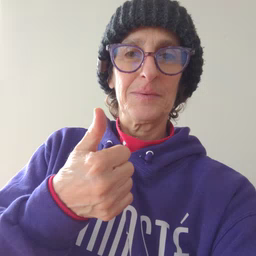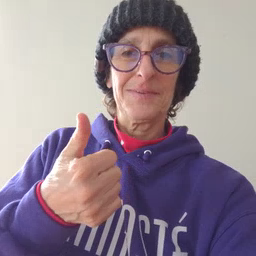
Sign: dad